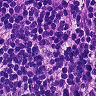
Metastatic tissue present: yes